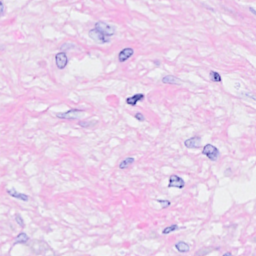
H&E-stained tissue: Breast